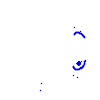
Particle: pion